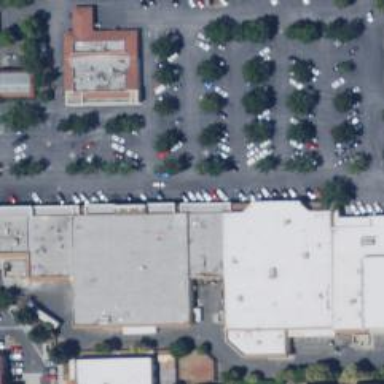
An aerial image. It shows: Retail building.